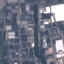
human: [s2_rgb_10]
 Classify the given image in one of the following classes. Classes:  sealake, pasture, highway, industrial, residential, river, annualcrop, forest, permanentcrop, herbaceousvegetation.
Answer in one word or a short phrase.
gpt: Industrial